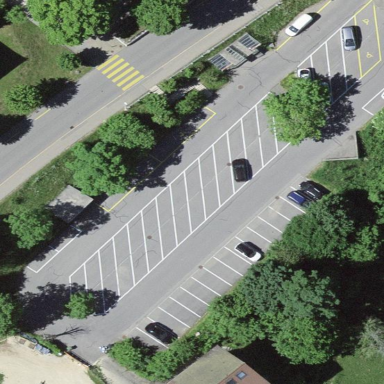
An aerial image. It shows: Parking area with surface.